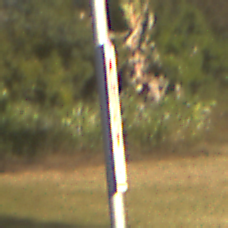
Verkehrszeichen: BeginnZone30
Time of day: SunriseSunset
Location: Outdoor (Nature)
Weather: Clear
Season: NotSpecified
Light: Natural